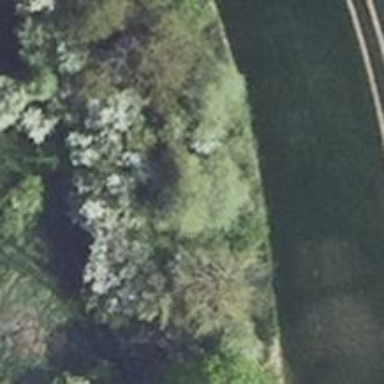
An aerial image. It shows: Deciduous tree with broadleaved leaves.